Question: I am wondering what the tradeoffs are when setting en new TFS build process template.
Basically you have 2 options
- Copy existing xaml. Essentially creating a copy of the template for the current team project.
- Use existing xaml. Essentially sharing the same build process template for multiple team projects.
The screen i am talking about

As a programmer I would go for the second option so you have a single point of definition for the template greatly easing maintainability.
It seems to me the trade off is
- Single point of definition, easier to maintain for multiple team projects
- Multiple definitions, allowing for change in an independent manner.
Are there things i am missing and that i should be taking into consideration or should we simply go for option 1?
Any best practices or real life experience that will help me make this decision would be greatly appreciated.
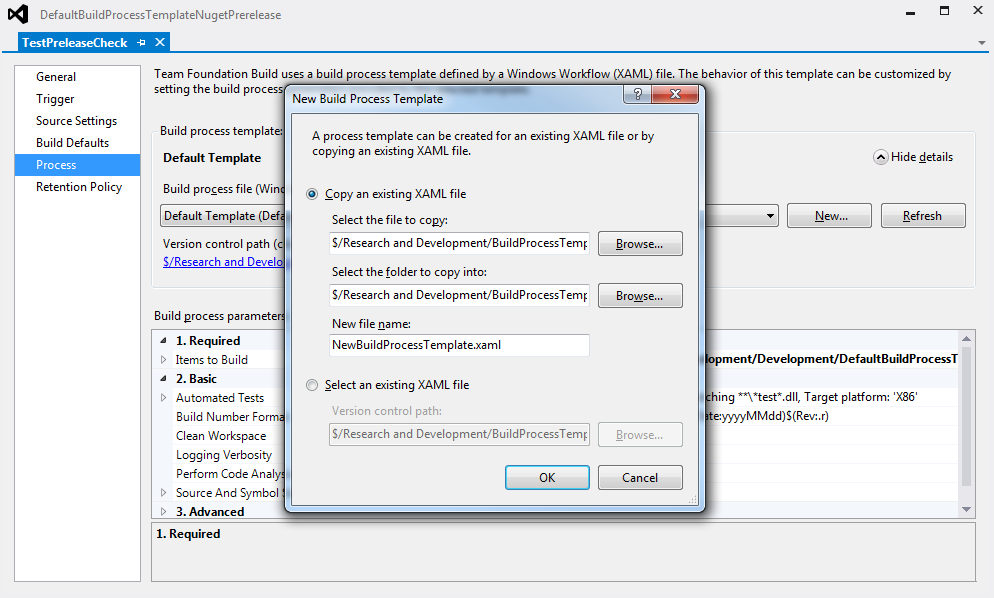
Answer: I always reuse the same template for the same reason you mentioned about maintainability and is a best practice(like anything there can be few exceptions). I create parameters for things that vary between the build definitions so that sharing the template is easy.
I worked in a project in the past where we created copy for each build definition and it was painful when we had to change something.